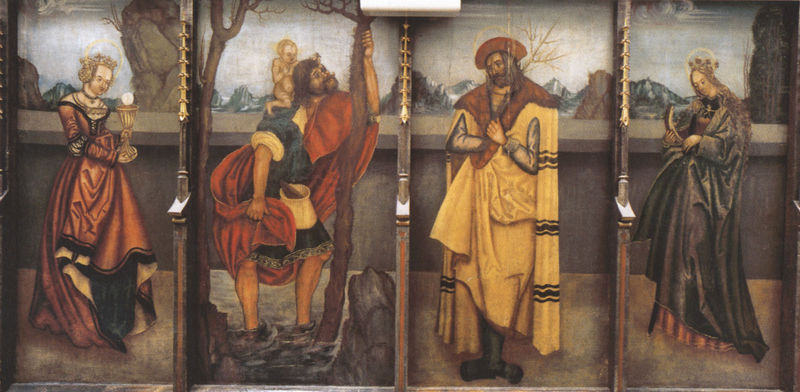
Titel: Hochaltar der Wallfahrts- und Filialkirche zum Kostbaren Blut Christi in Pulkau
Standort: Pulkau, Wallfahrts- und Filialkirche zum Kostbaren Blut Chrtisti (EU - AUT - Niederösterreich)
Schlagwörter: baum, blau, mann, nackt, umhang, wasser, bäume, fluss, frauen, gelb, damen, frau, hut, kleid, männer, nacht, rot, malerei, ornament, bart, blond, wand, halten, johannes, portrait, porträt, brüstung, kirche, kelch, mantel, kind, personen, borte, krone, berge, fels, mauer, baby, wandmalerei, vier, zweig, barfuß, beten, kunst, altar, heiligenschein, christus, jesus, fresken, hostie, heiliger, umhänge, heilige, fresko, heilig, maria, altarbild, jordan, barbara, freske, christopherus, christophorus, christoph, oblate, freko, frusiur